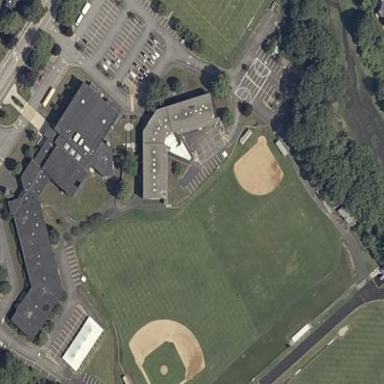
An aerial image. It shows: School.